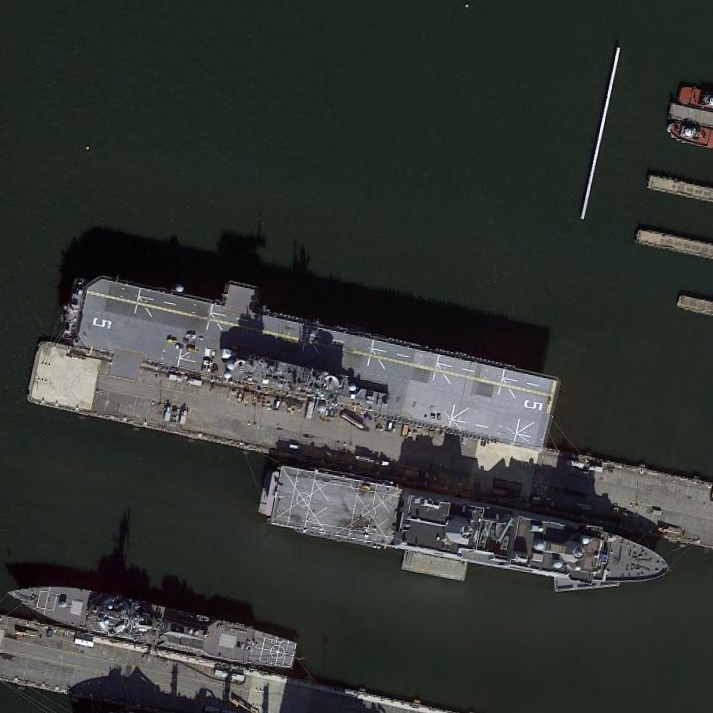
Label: assault